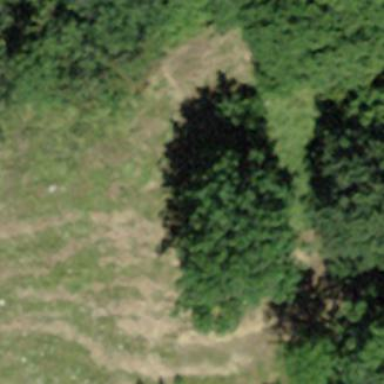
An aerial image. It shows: Forest area.